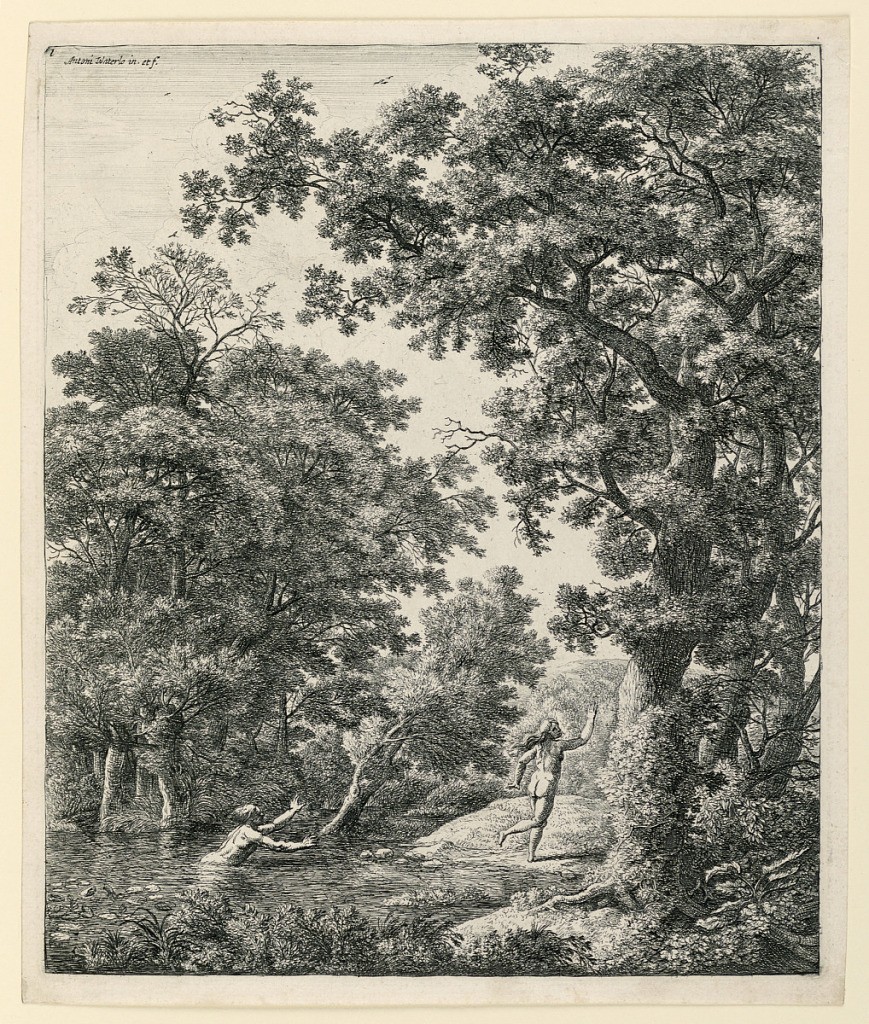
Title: Arethusa Pursued by Alpheus in a Wooded Landscape
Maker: Antoni Waterloo, 1618–1677
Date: ca. 1650
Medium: Etching on paper
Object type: Print
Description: In a wooded landscape, the nude Arthusa is seen fleeing from the nude Alpheus who emerges from a stream in the foreground.